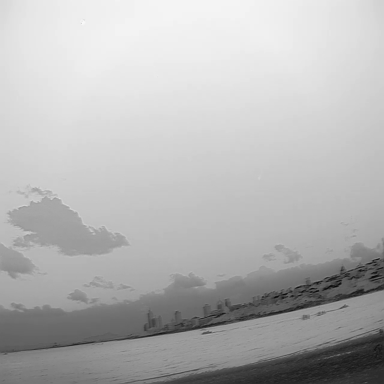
There are four objects shown in the infrared image, including three bulk_carriers, and a canoe.